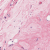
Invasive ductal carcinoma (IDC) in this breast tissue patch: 0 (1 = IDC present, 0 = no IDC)